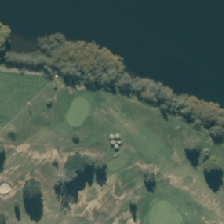
Land cover: urban_parkland